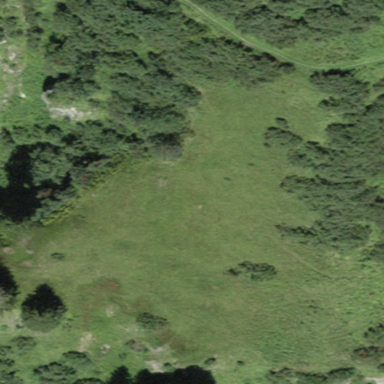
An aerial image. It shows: Beautiful meadow.